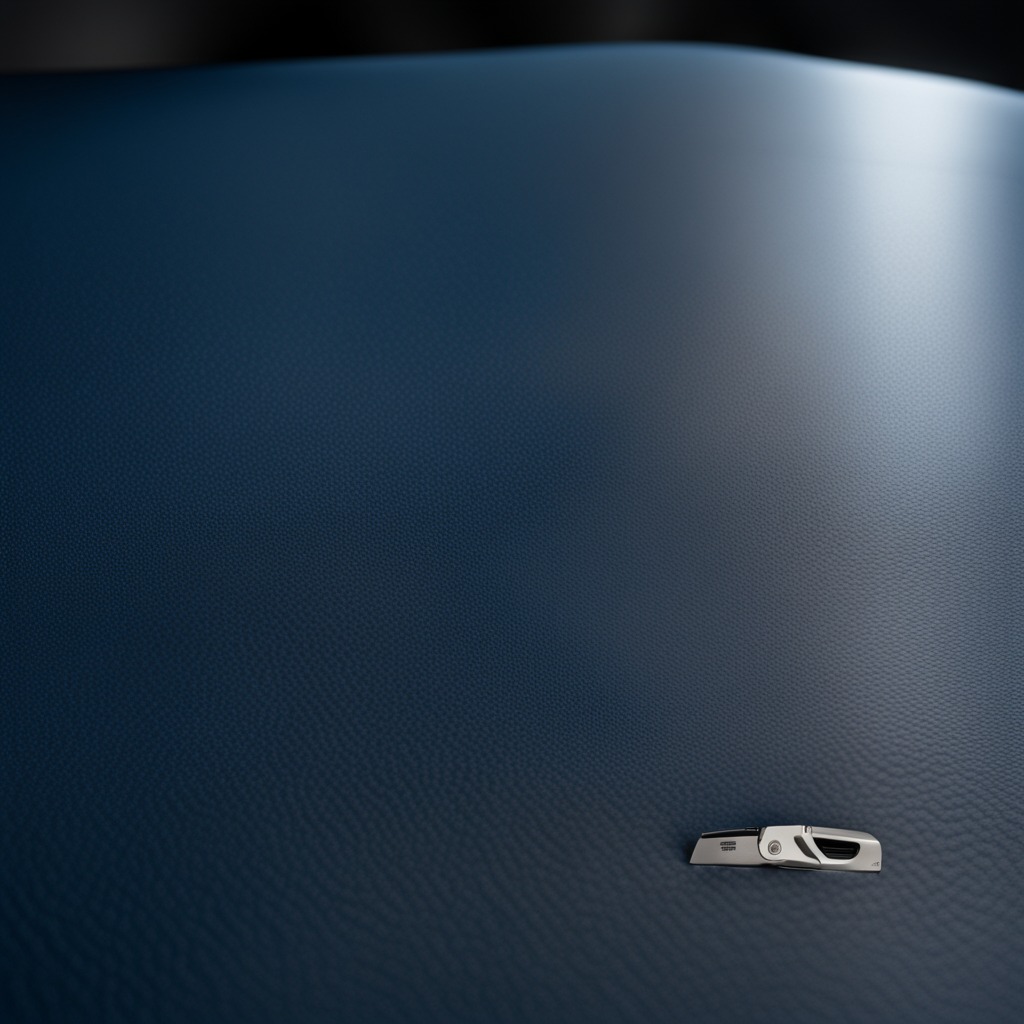
A utility knife is lying on the tabletop.